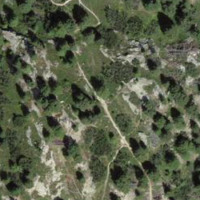
EUNIS habitat code: 31
Species observed at this site:
Vaccinium myrtillus
Vaccinium uliginosum